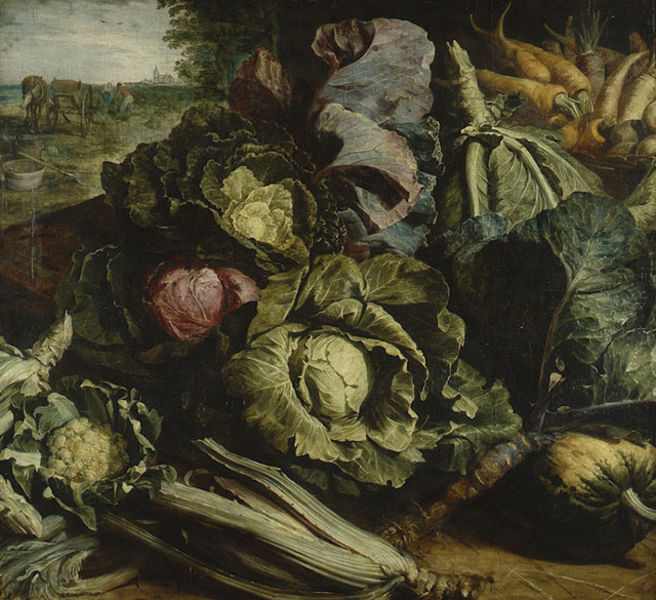
Titel: Gemüsestilleben
Künstler: Frans Snyders
Standort: Karlsruhe
Institution: Staatliche Kunsthalle Karlsruhe
Schlagwörter: baum, blau, blätter, gemälde, himmel, mann, meer, wolken, grün, landschaft, menschen, stadt, braun, frau, orange, tisch, obst, rot, tier, wiese, bild, feld, horizont, natur, kirche, paar, pflanzen, arbeit, bauern, karren, pferd, pferde, rund, räder, blumenkohl, gemüse, kohl, kürbis, mais, stilleben, stillleben, kübel, liegen, acker, arbeiten, ernte, feldarbeit, dorf, kuh, nautr, bauernhof, hof, kutsche, wagen, essen, korb, bauer, punkte, vanitas, nahrung, wurzel, gerät, landscaft, wanne, wurzeln, ländlich, salat, salate, landwirtschaft, trog, oktober, mangold, bottich, kraut, eimer, reifen, schaufel, gesund, erntedank, paprika, lebensmittel, rüben, karotte, möhre, dank, lauch, rettich, porree, sellerie, rotkohl, weißkohl, wirsing, strunk, zugpferd, nahrungsmittel, forke, salt, karotten, möhren, kohlrabi, rm, 1650, wurzelgemüse, karrotten, gemüsestilleben, rosenkohl, mails, pastinaken, gemuse, mohrrüben, blaukraut, gelberüben, stillebe, kutscje, krautkopf, landwirrt, weisse rüben, strunk#, rotkraut, spinat, brockolli, grünkohl, patinaken, sajat, steckrübe